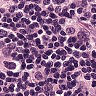
Metastatic tissue present: yes